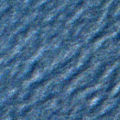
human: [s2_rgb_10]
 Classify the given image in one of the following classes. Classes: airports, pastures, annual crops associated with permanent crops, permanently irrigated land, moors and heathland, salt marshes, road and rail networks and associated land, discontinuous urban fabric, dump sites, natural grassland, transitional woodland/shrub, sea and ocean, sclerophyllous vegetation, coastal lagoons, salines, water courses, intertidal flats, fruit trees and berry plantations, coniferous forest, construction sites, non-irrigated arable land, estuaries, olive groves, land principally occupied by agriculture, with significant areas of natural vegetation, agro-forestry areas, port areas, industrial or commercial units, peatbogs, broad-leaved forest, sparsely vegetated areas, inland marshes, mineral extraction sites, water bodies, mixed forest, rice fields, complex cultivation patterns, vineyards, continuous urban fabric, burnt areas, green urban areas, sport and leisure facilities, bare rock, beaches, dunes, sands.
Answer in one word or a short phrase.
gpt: sea and ocean